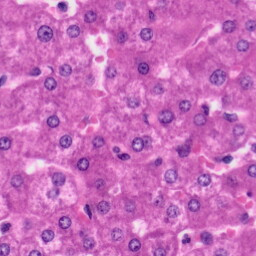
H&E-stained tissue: Liver